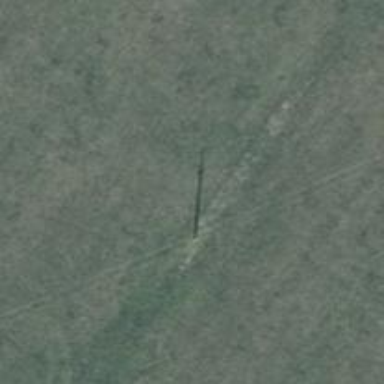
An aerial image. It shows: Power pole.